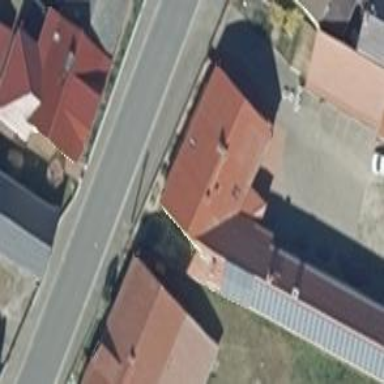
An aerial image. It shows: Building with gabled roof oriented along its structure. The roof is striking red color.